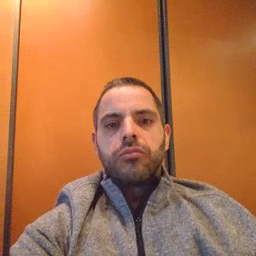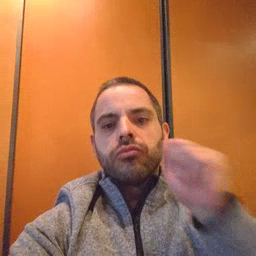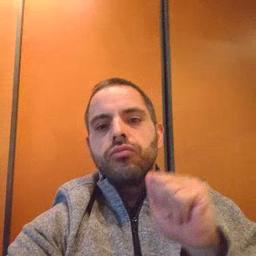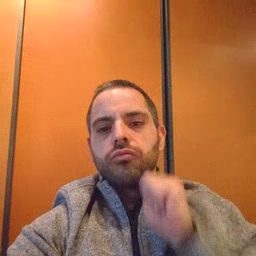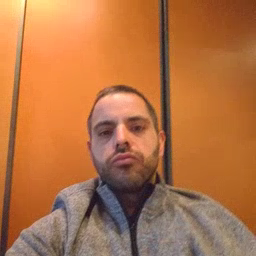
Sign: aunt